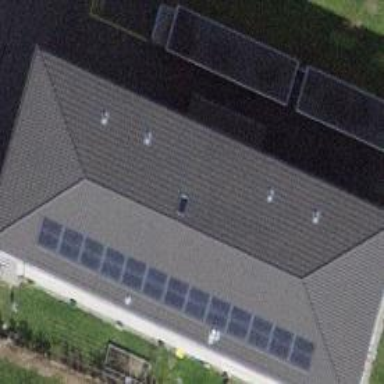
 consisting of solar photovoltaic panels."